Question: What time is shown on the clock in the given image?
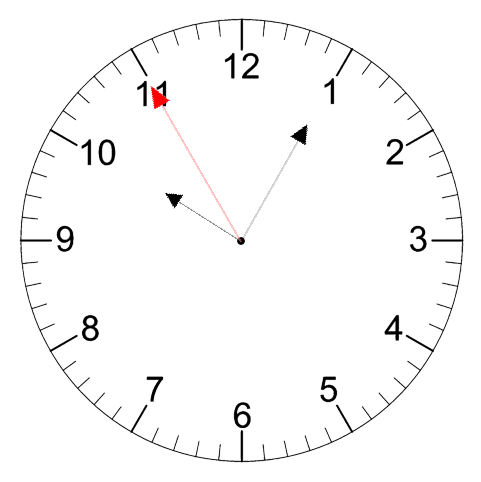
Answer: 10:04:55